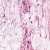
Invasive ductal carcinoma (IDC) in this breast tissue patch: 0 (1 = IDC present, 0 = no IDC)